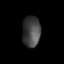
Tissue: prostate
Cell type: T cells
Senescence score: 0.8292
Nuclear area (px): 553
Mean DAPI intensity: 66.528